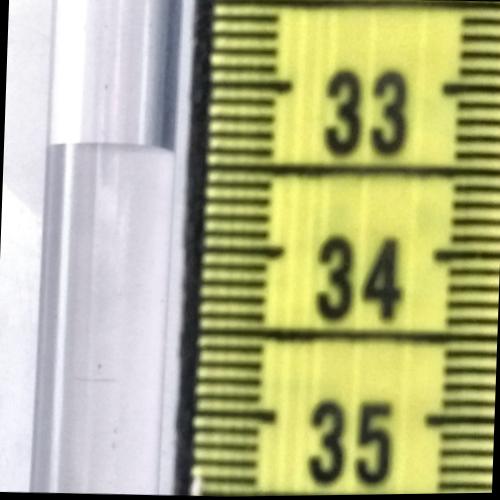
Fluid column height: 33.4 cm